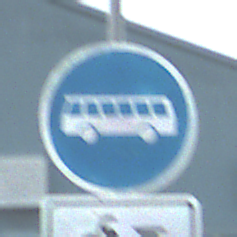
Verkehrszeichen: Busssonderstreifen
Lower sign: EinspurigeFahrzeugeFrei2
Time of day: Midday
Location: Outdoor (Suburban)
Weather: Overcast
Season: NotSpecified
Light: Natural